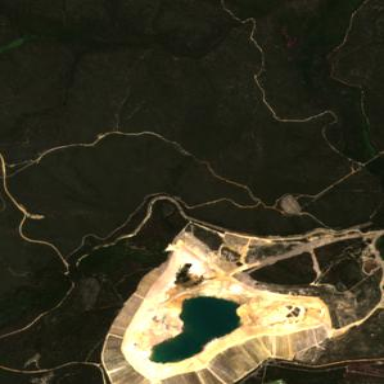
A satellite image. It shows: Historic mine.